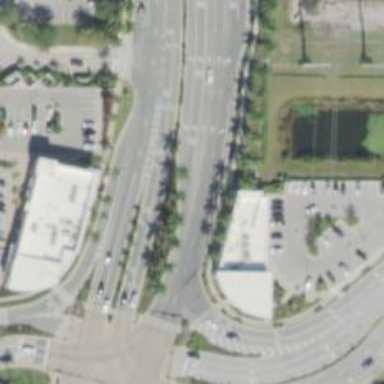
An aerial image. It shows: Tertiary link road with asphalt surface.